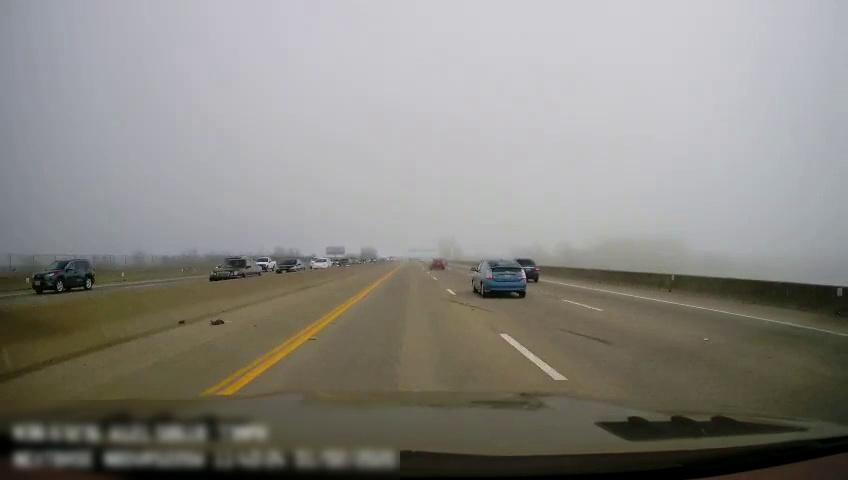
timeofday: Day
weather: Cloudy
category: Drivable Space
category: Drivable Space
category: Vehicles | SUV
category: Vehicles | Truck
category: Vehicles | Car
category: Vehicles | Car
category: Vehicles | SUV
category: Vehicles | Car
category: Vehicles | Car
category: Vehicles | Car
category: Vehicles | Car
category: Vehicles | Car
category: Lanes | Current Lane
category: Lanes | Current Lane
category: Lanes | Alternate Lane
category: Lanes | Alternate Lane
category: Lanes | Alternate Lane
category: Lanes | Opposite Lane
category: Lanes | Opposite Lane
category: Traffic | Signs